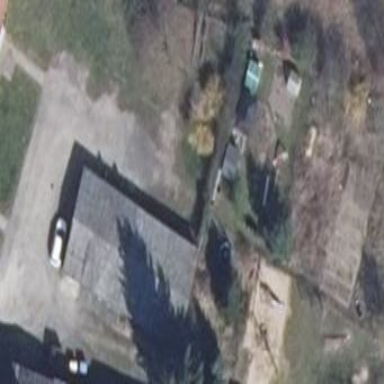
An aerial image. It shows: Garage building.